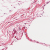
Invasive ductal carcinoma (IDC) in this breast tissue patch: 0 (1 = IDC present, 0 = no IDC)